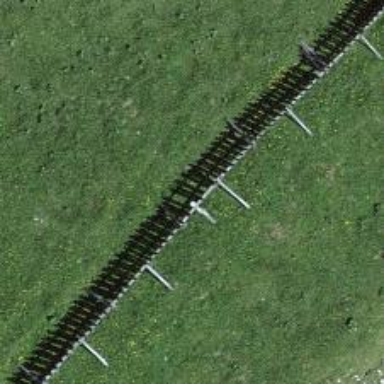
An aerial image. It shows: Fence made of wood.